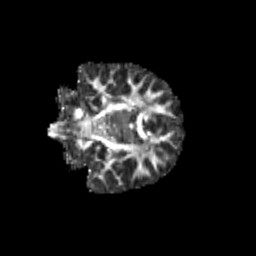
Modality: FA
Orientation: coronal
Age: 10
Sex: female
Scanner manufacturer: siemens
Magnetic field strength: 3 T
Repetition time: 3.8 s
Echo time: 0.07 s